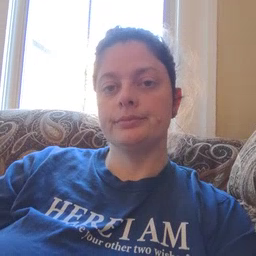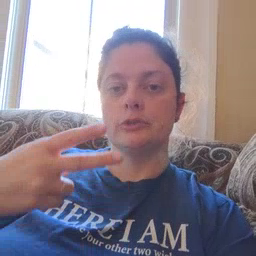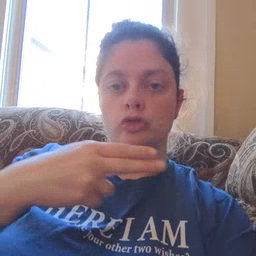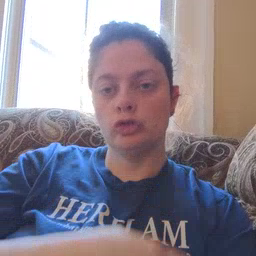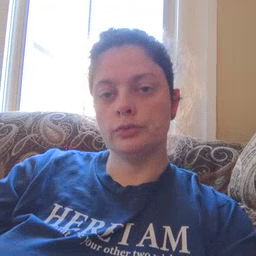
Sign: scissors